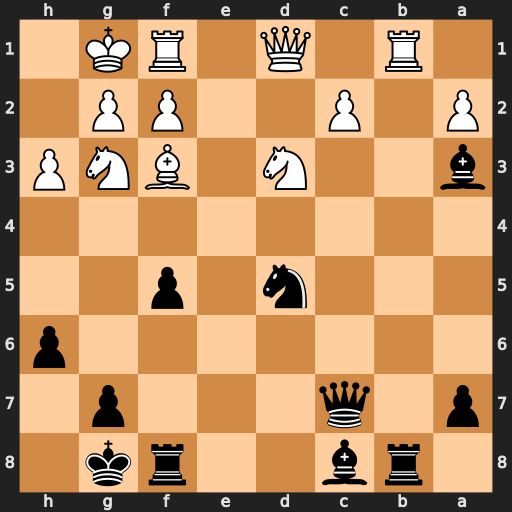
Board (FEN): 1rb2rk1/p1q3p1/7p/3n1p2/8/b2N1BNP/P1P2PP1/1R1Q1RK1
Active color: b
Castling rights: -
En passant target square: -
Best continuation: Nc3 Rxb8 Nxd1